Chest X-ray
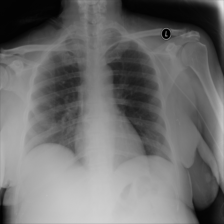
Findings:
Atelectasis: negative
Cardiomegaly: negative
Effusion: negative
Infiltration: negative
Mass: negative
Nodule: negative
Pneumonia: negative
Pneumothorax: negative
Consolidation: negative
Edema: negative
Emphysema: negative
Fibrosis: negative
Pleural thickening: negative
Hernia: negative